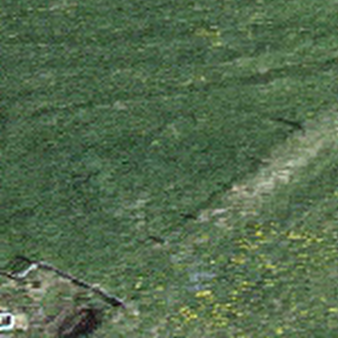
Label: other